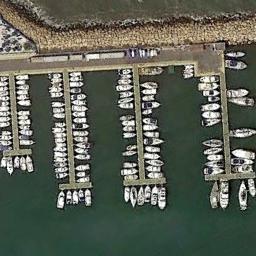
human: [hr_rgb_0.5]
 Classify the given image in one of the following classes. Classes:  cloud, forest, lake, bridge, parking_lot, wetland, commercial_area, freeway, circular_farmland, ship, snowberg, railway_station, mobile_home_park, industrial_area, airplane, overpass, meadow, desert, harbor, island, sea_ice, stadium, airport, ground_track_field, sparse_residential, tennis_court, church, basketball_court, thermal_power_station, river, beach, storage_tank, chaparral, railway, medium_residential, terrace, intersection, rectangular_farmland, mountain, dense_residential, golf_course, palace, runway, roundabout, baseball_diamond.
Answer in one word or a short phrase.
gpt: harbor